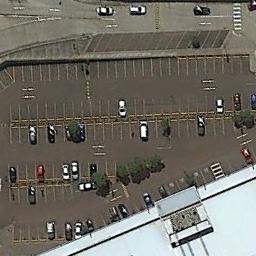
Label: parking_lot